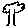
Label: tree